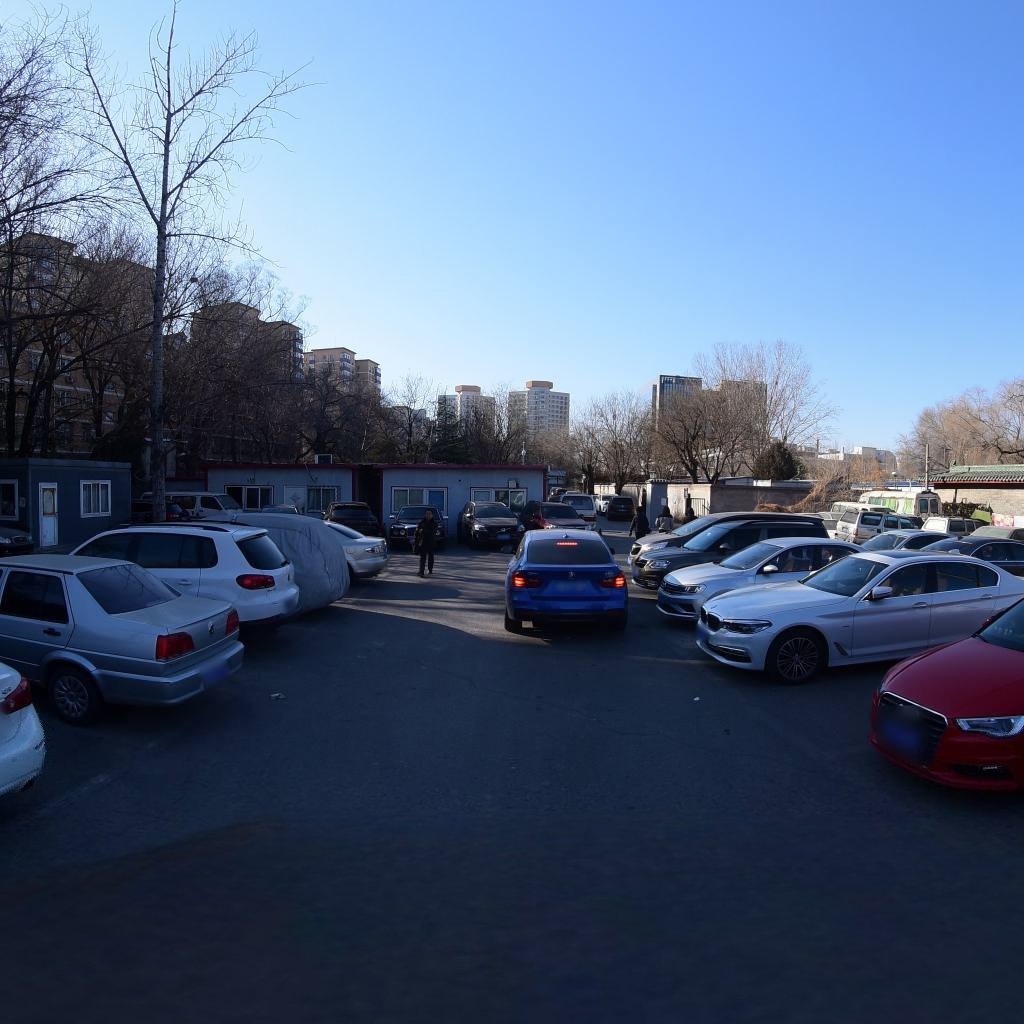
Region: Dongcheng
Road damage annotations: transverse crack